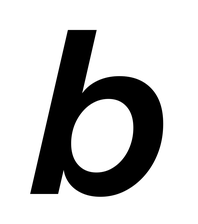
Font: InstrumentSans-Italic_SemiBold_Italic